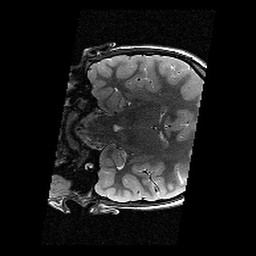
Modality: T2w
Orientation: coronal
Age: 11
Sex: female
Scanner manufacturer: siemens
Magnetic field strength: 3 T
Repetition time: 9.23 s
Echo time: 0.067 s